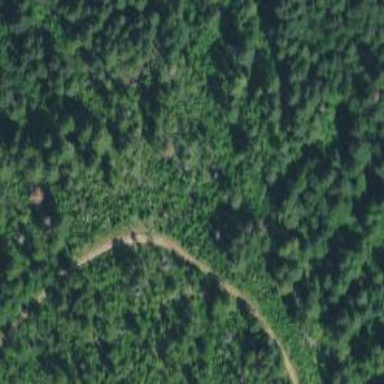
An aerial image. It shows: Path with excellent visibility for trail.